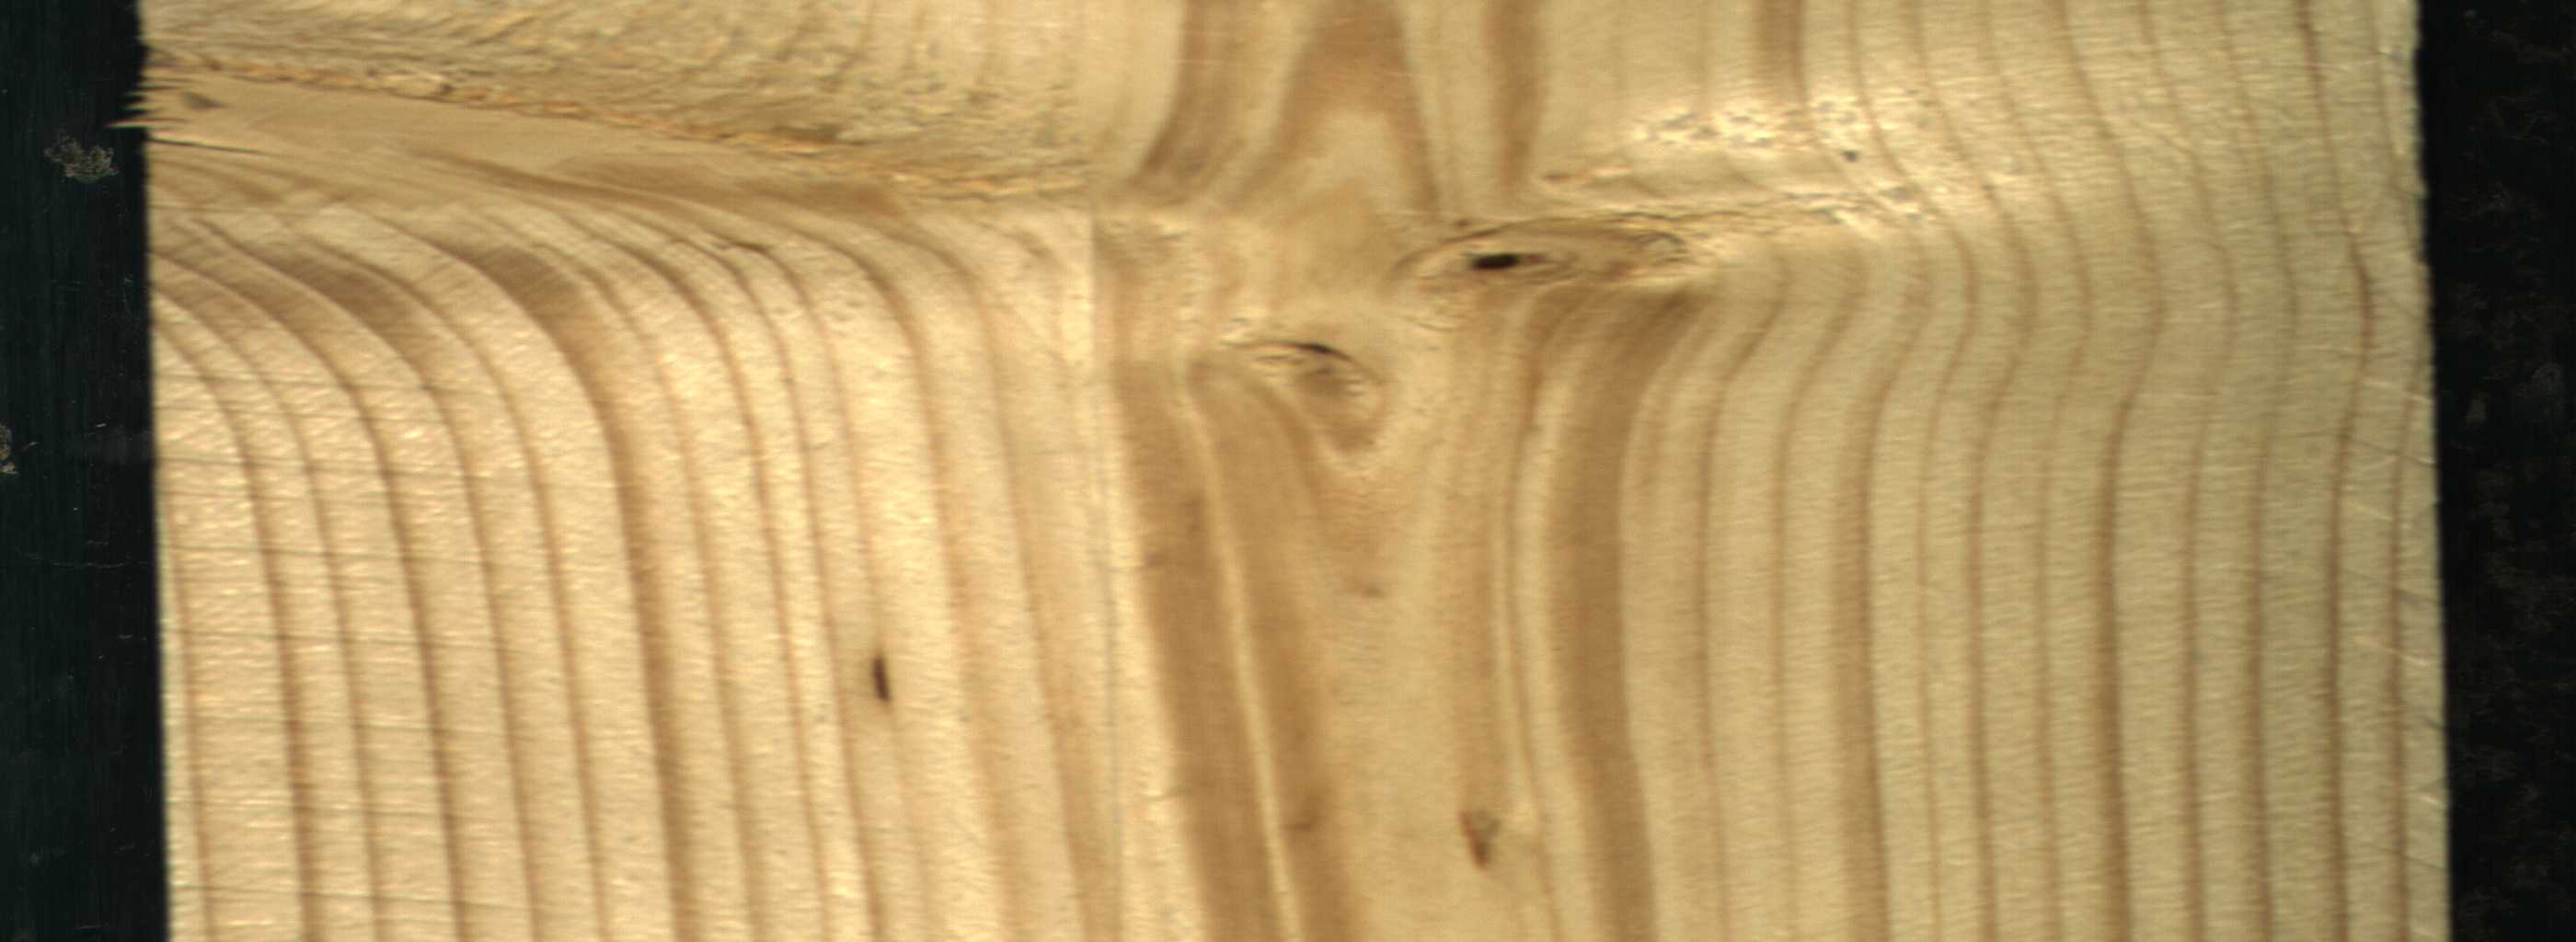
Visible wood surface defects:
resin
Dead_Knot
Live_Knot
Live_Knot